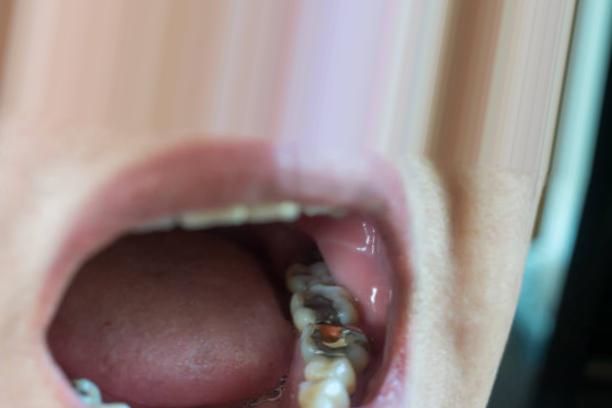
Condition: Caries